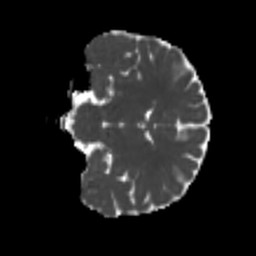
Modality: MD
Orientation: coronal
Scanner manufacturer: siemens
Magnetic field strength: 3 T
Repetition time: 4 s
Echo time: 0.0594 s